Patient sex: M
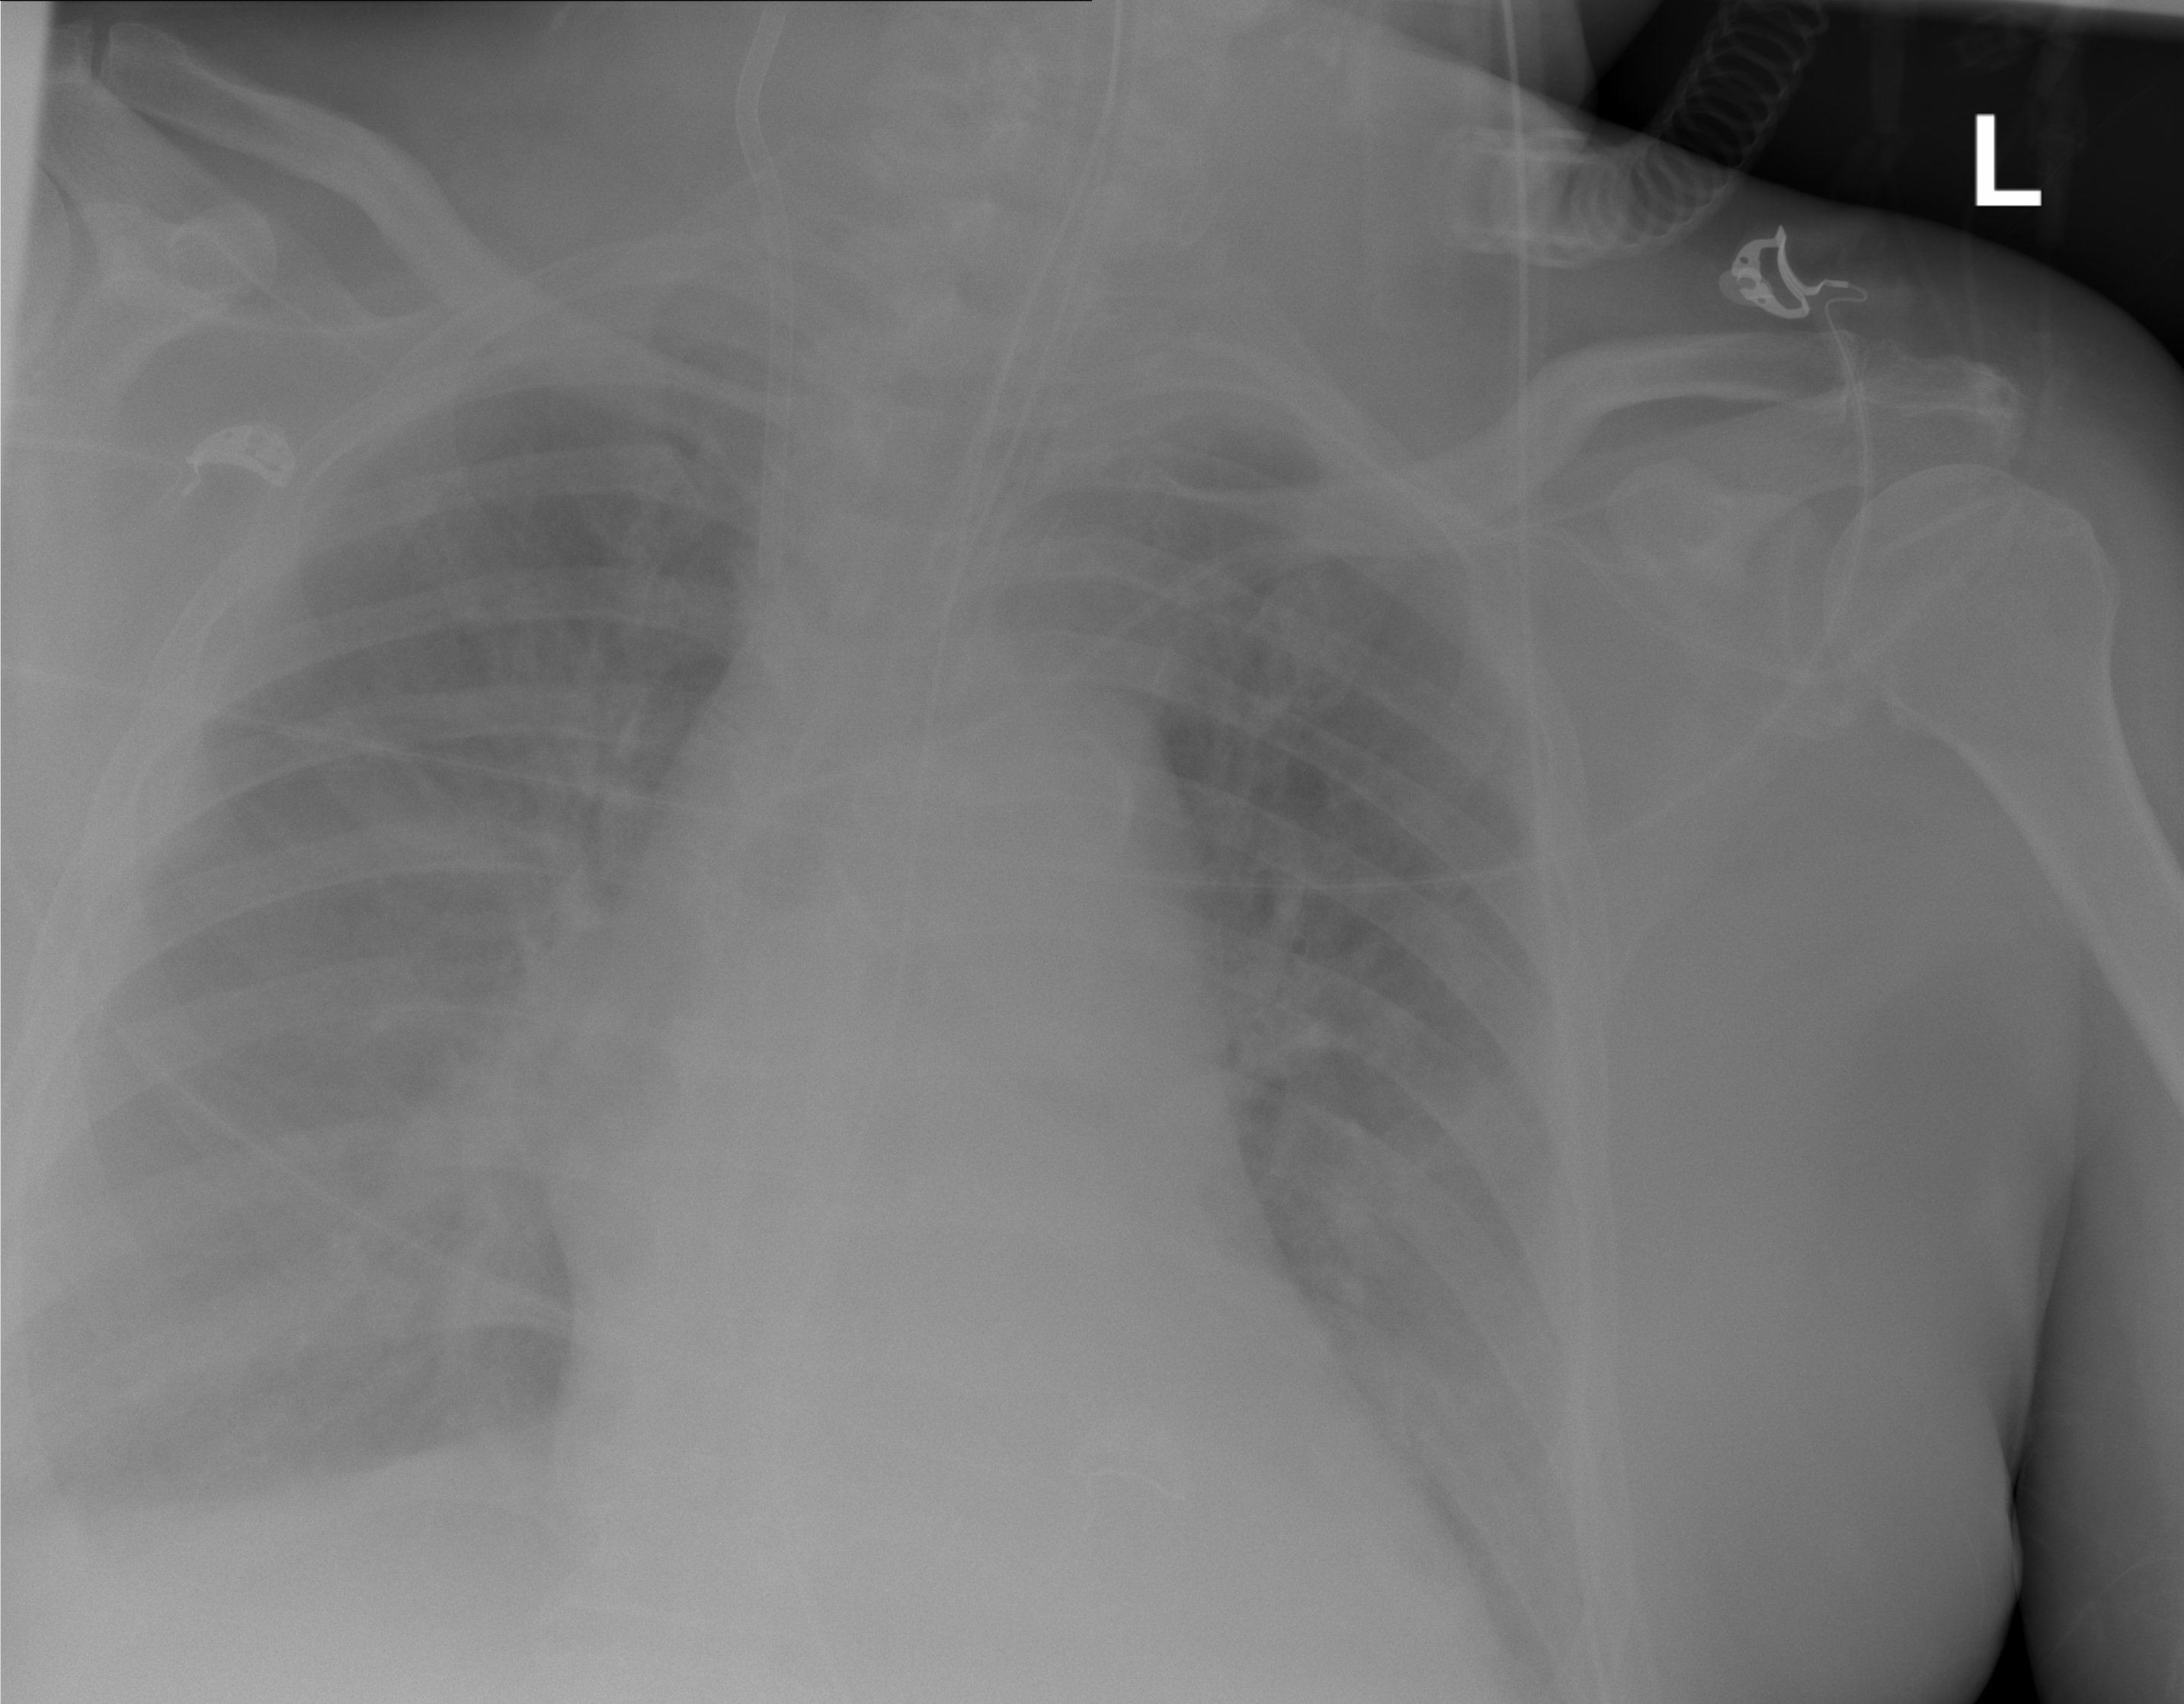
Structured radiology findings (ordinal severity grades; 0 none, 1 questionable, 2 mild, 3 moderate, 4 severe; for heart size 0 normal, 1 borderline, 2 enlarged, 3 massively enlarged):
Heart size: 2
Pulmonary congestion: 2
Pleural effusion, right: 2
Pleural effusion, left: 2
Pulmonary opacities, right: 0
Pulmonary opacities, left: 0
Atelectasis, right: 2
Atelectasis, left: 2